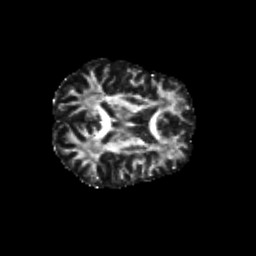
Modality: FA
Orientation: axial
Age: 27
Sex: male
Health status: healthy
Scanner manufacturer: siemens
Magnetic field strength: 3 T
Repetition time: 10.8 s
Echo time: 0.082 s